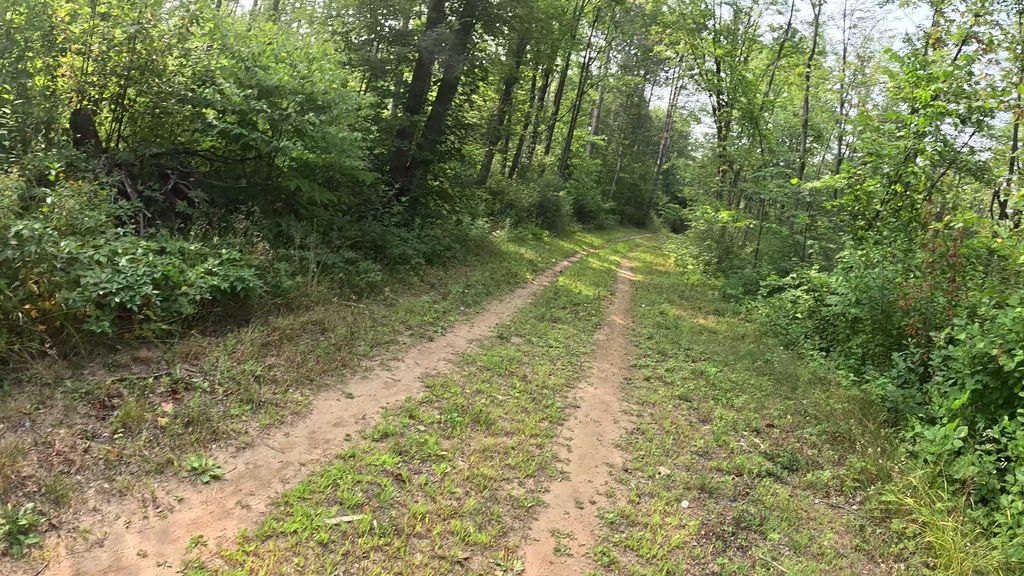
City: ottawa-gatineau